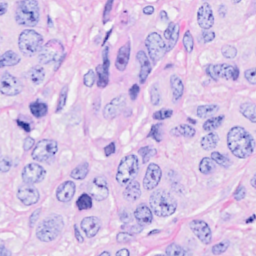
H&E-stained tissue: Breast